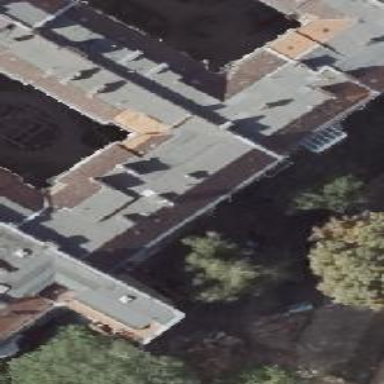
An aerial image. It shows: Saltbox shaped roof on apartment building.